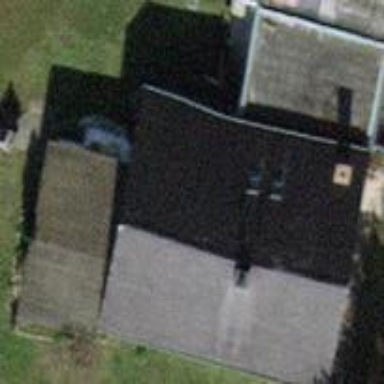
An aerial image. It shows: Detached building with gabled roof.